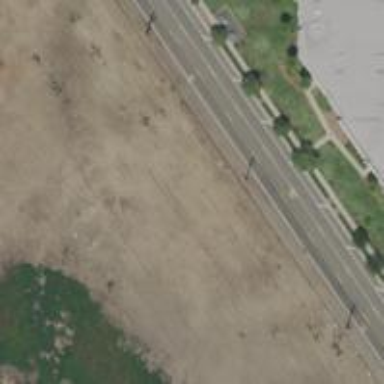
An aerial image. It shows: Power pole.